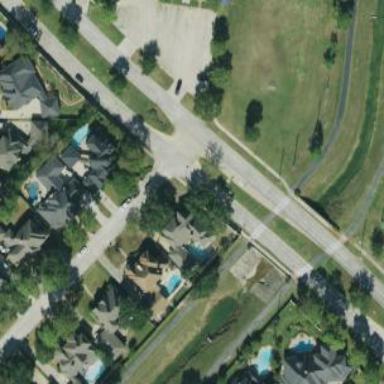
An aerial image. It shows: Secondary road.